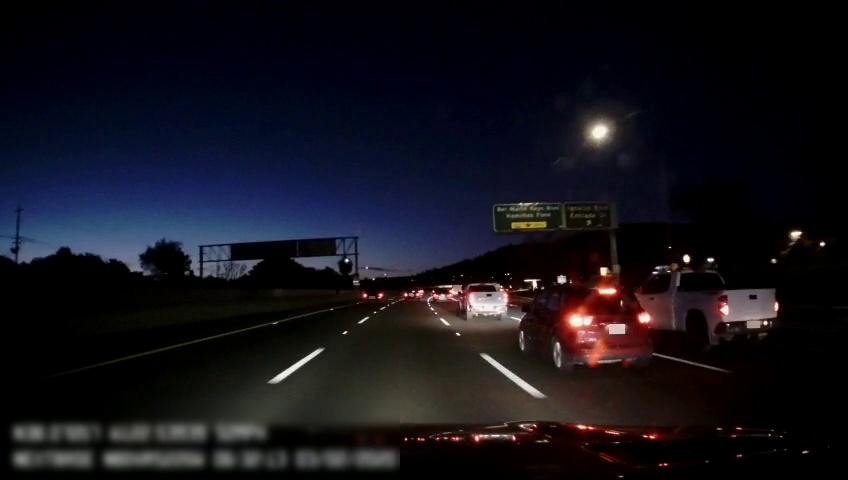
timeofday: Night
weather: Other
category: Drivable Space
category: Vehicles | Truck
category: Vehicles | Car
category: Vehicles | Truck
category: Vehicles | Car
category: Vehicles | Car
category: Vehicles | Car
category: Vehicles | Other LV
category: Lanes | Alternate Lane
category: Lanes | Current Lane
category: Lanes | Current Lane
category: Lanes | Alternate Lane
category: Lanes | Alternate Lane
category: Lanes | Alternate Lane
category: Traffic | Signs
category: Traffic | Signs